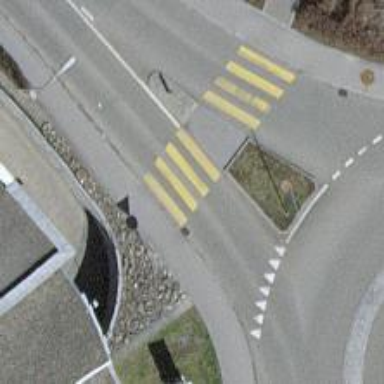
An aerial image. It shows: Uncontrolled zebra crossing on the road.